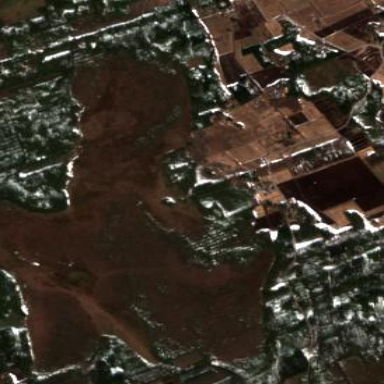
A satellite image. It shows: Bog wetland.